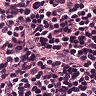
Metastatic tissue present: yes